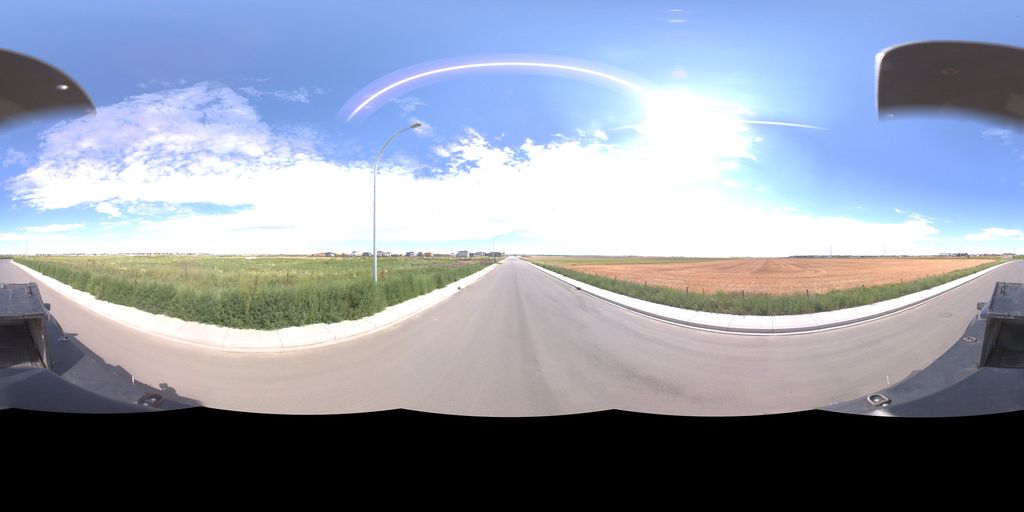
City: saskatoon